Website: crate-barrel
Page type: cart
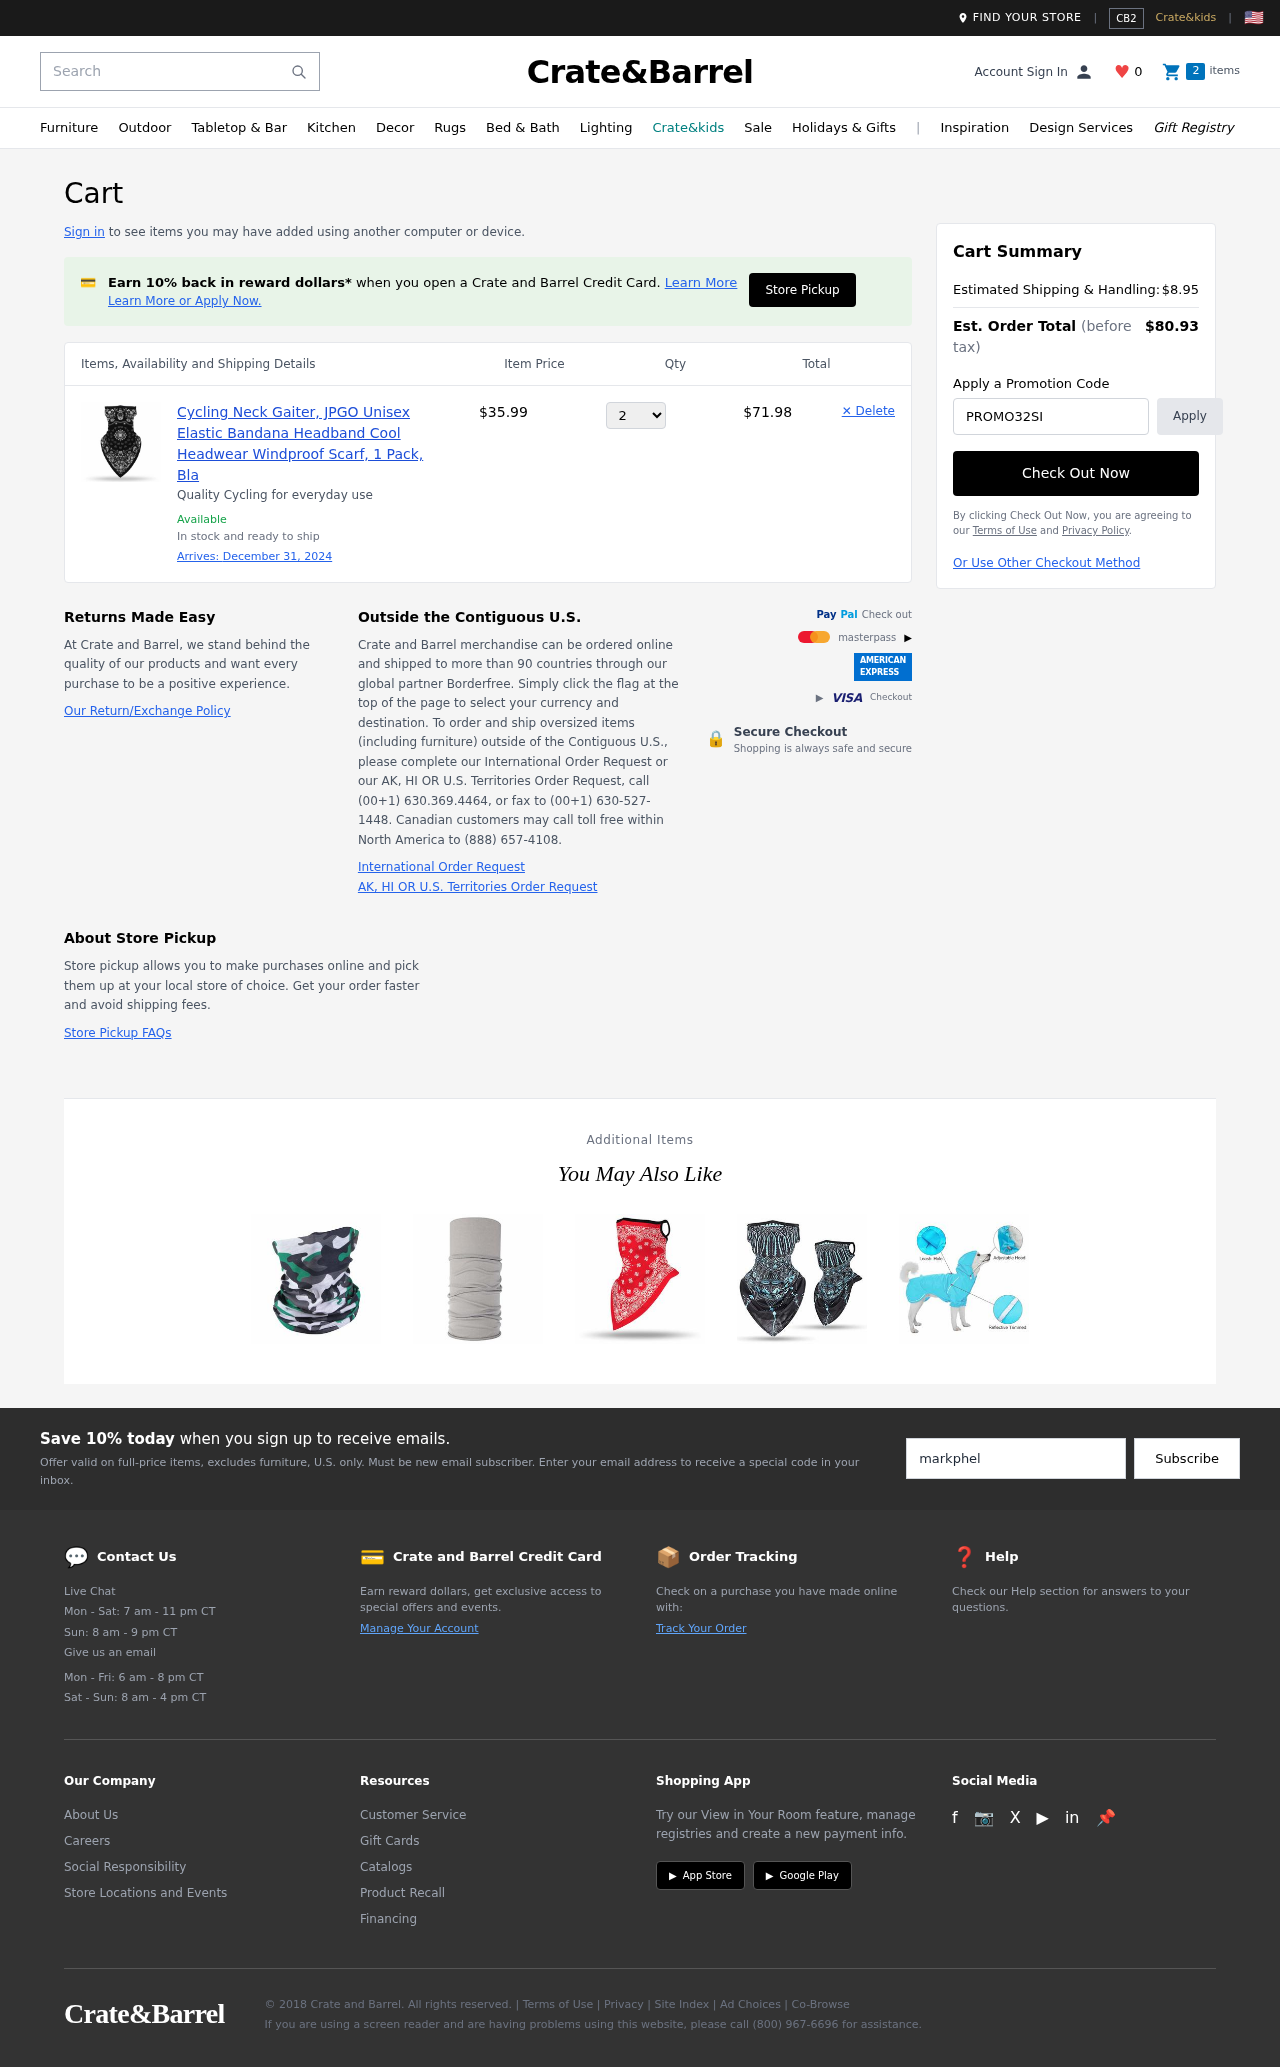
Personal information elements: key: PII_PROMO_CODE
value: PROMO32SI
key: PII_EMAIL
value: markphelps@yahoo.com
Product elements: key: PRODUCT1_DESC
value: Quality Cycling for everyday use
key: PRODUCT1_NAME
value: Cycling Neck Gaiter, JPGO Unisex Elastic Bandana Headband Cool Headwear Windproof Scarf, 1 Pack, Bla
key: PRODUCT1_PRICE
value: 35.99
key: PRODUCT1_QUANTITY
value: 2
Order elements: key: ORDER_DELIVERY_DATE
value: December 31, 2024
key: ORDER_SUBTOTAL
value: $71.98
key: ORDER_SHIPPING_COST
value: $8.95
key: ORDER_TOTAL
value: $80.93